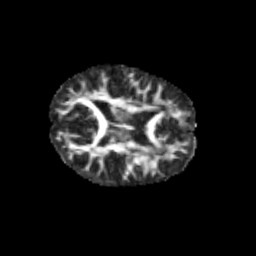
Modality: FA
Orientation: axial
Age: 11
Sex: female
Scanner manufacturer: siemens
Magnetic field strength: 3 T
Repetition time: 3.8 s
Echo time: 0.07 s